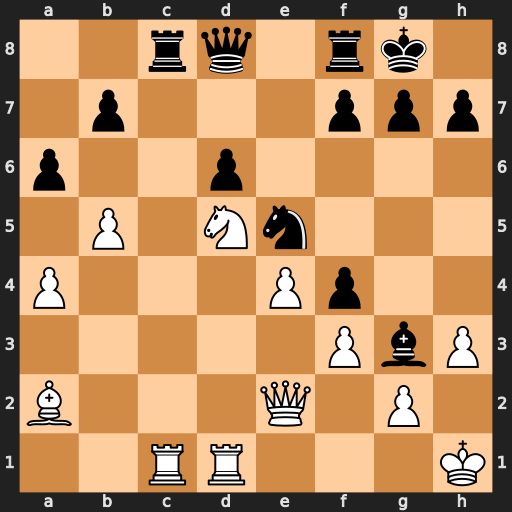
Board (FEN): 2rq1rk1/1p3ppp/p2p4/1P1Nn3/P3Pp2/5PbP/B3Q1P1/2RR3K
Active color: w
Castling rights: -
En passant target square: -
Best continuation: Rxc8 Qxc8 Ne7+ Kh8 Nxc8